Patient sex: M
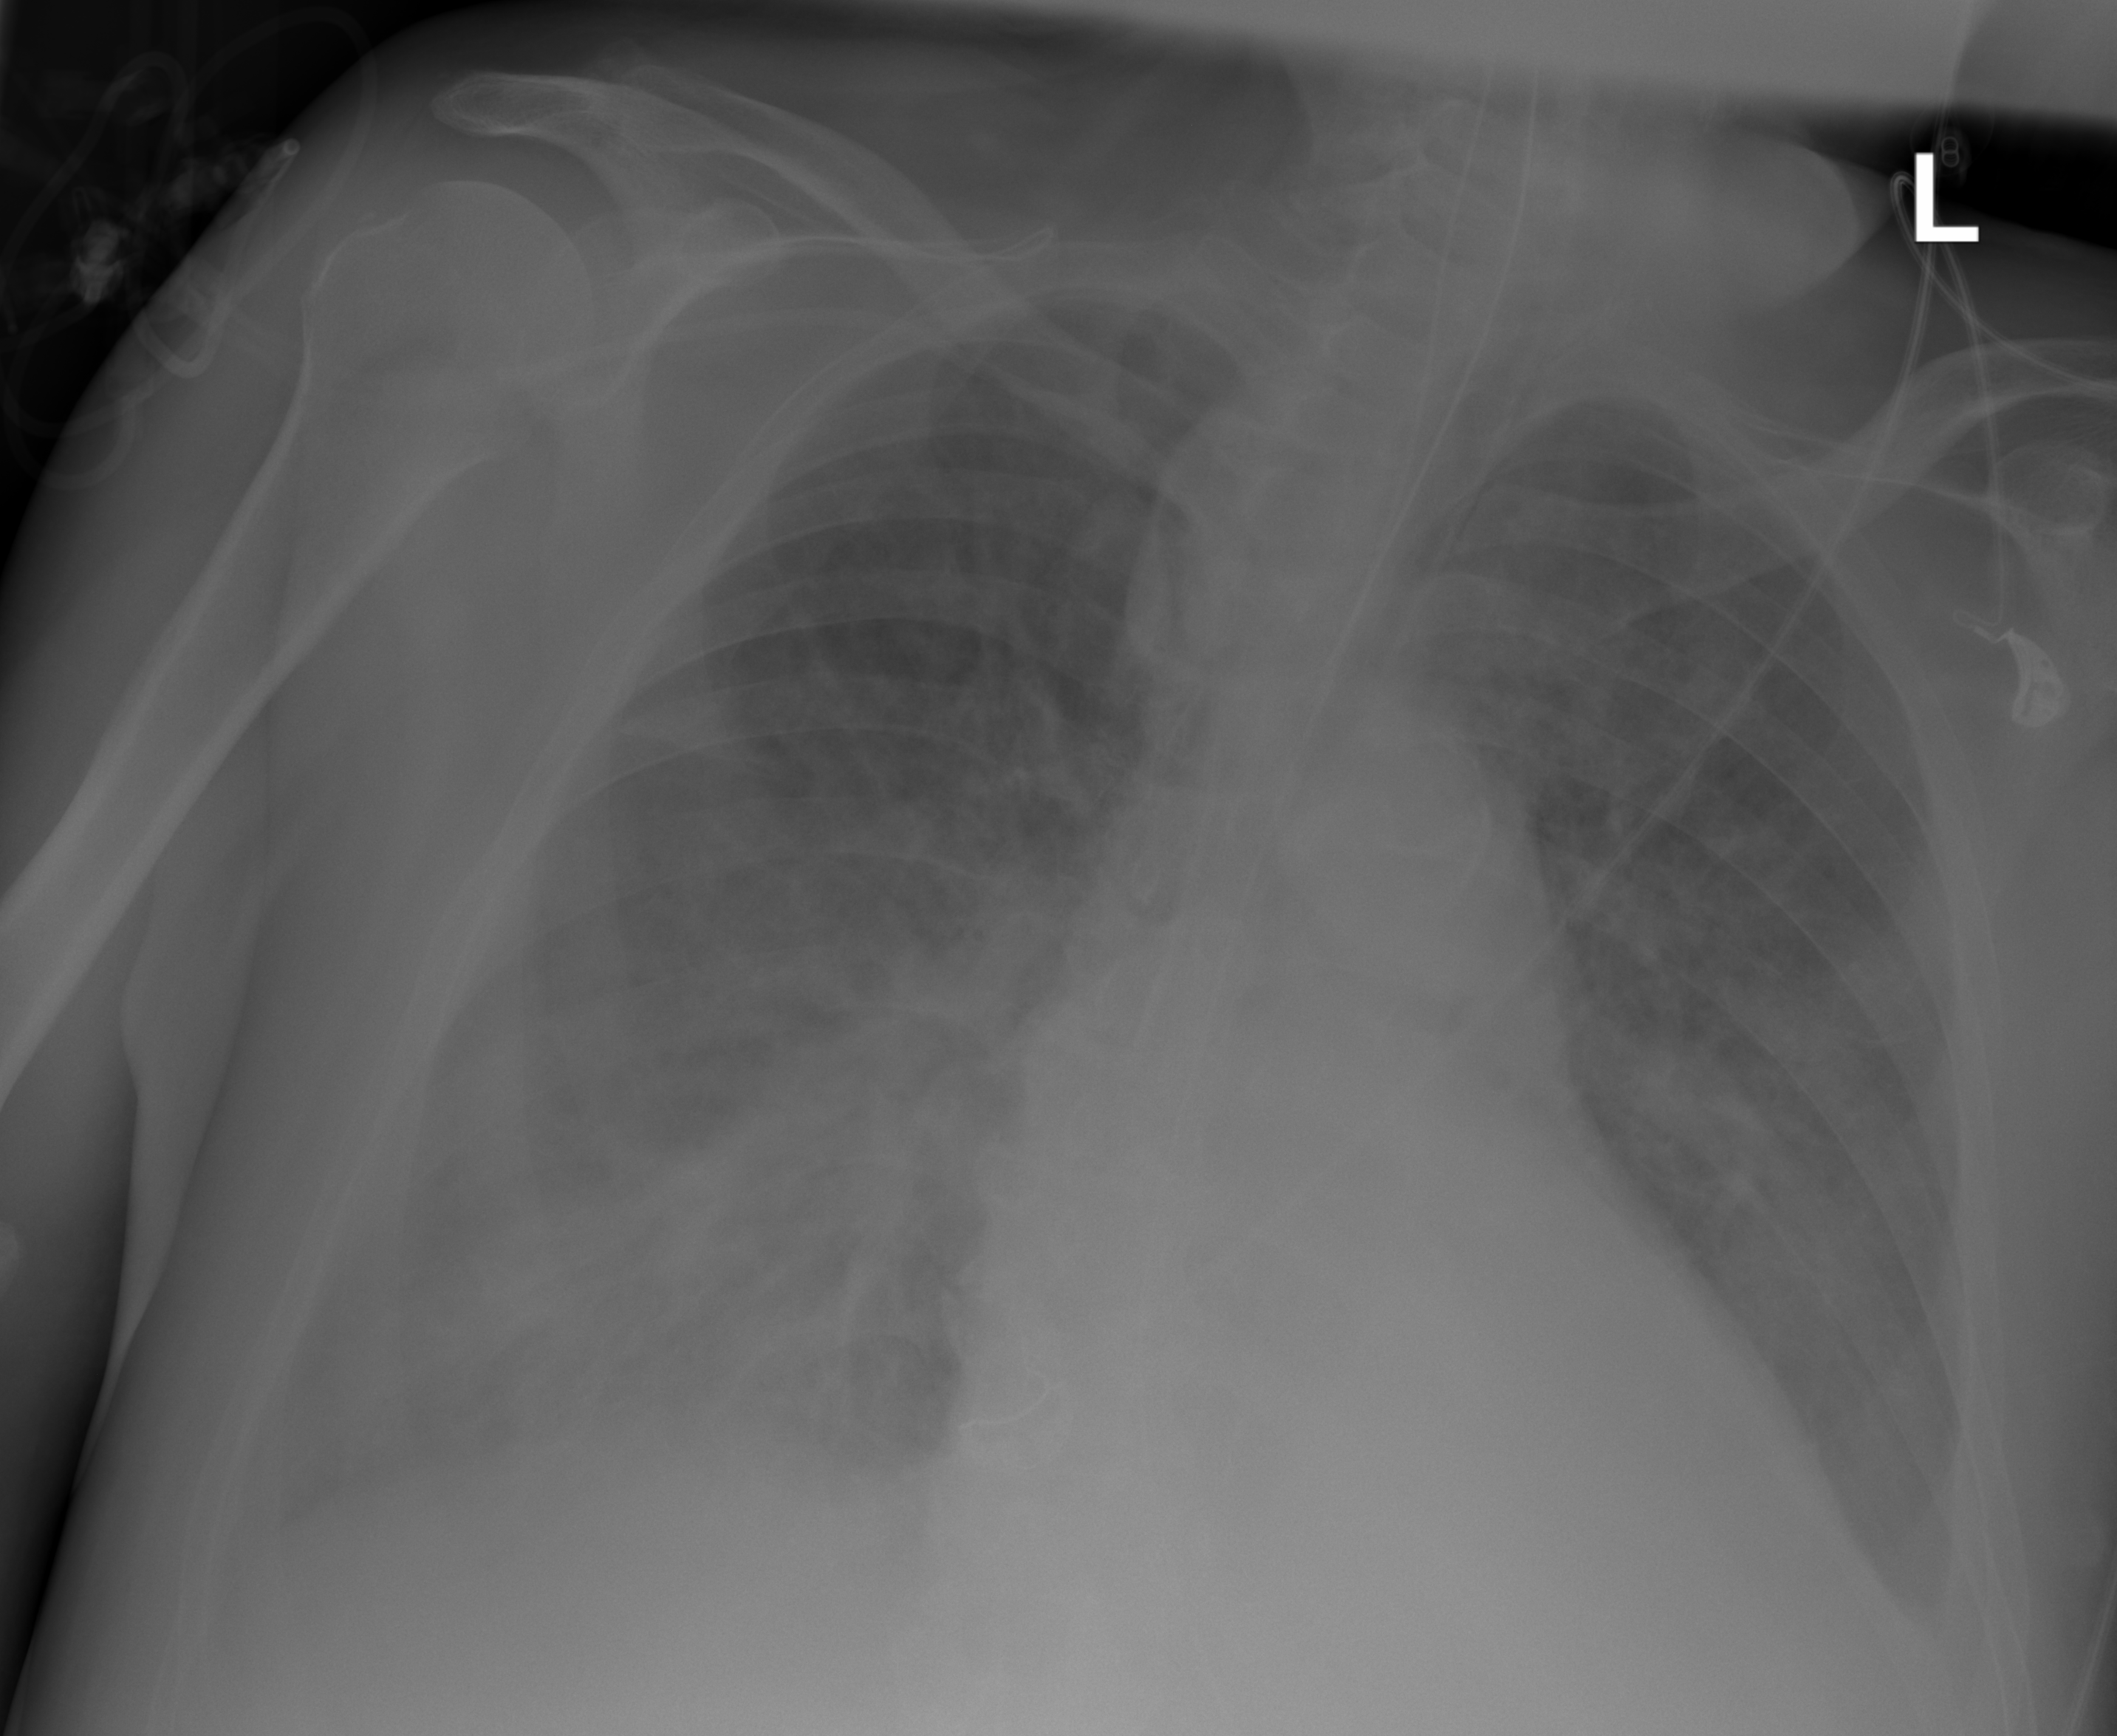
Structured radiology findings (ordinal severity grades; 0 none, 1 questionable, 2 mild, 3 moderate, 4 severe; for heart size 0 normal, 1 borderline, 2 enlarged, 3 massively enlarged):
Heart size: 1
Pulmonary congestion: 2
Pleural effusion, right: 3
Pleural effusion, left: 2
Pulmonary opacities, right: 3
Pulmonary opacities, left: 3
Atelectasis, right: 0
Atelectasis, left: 0